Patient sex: M
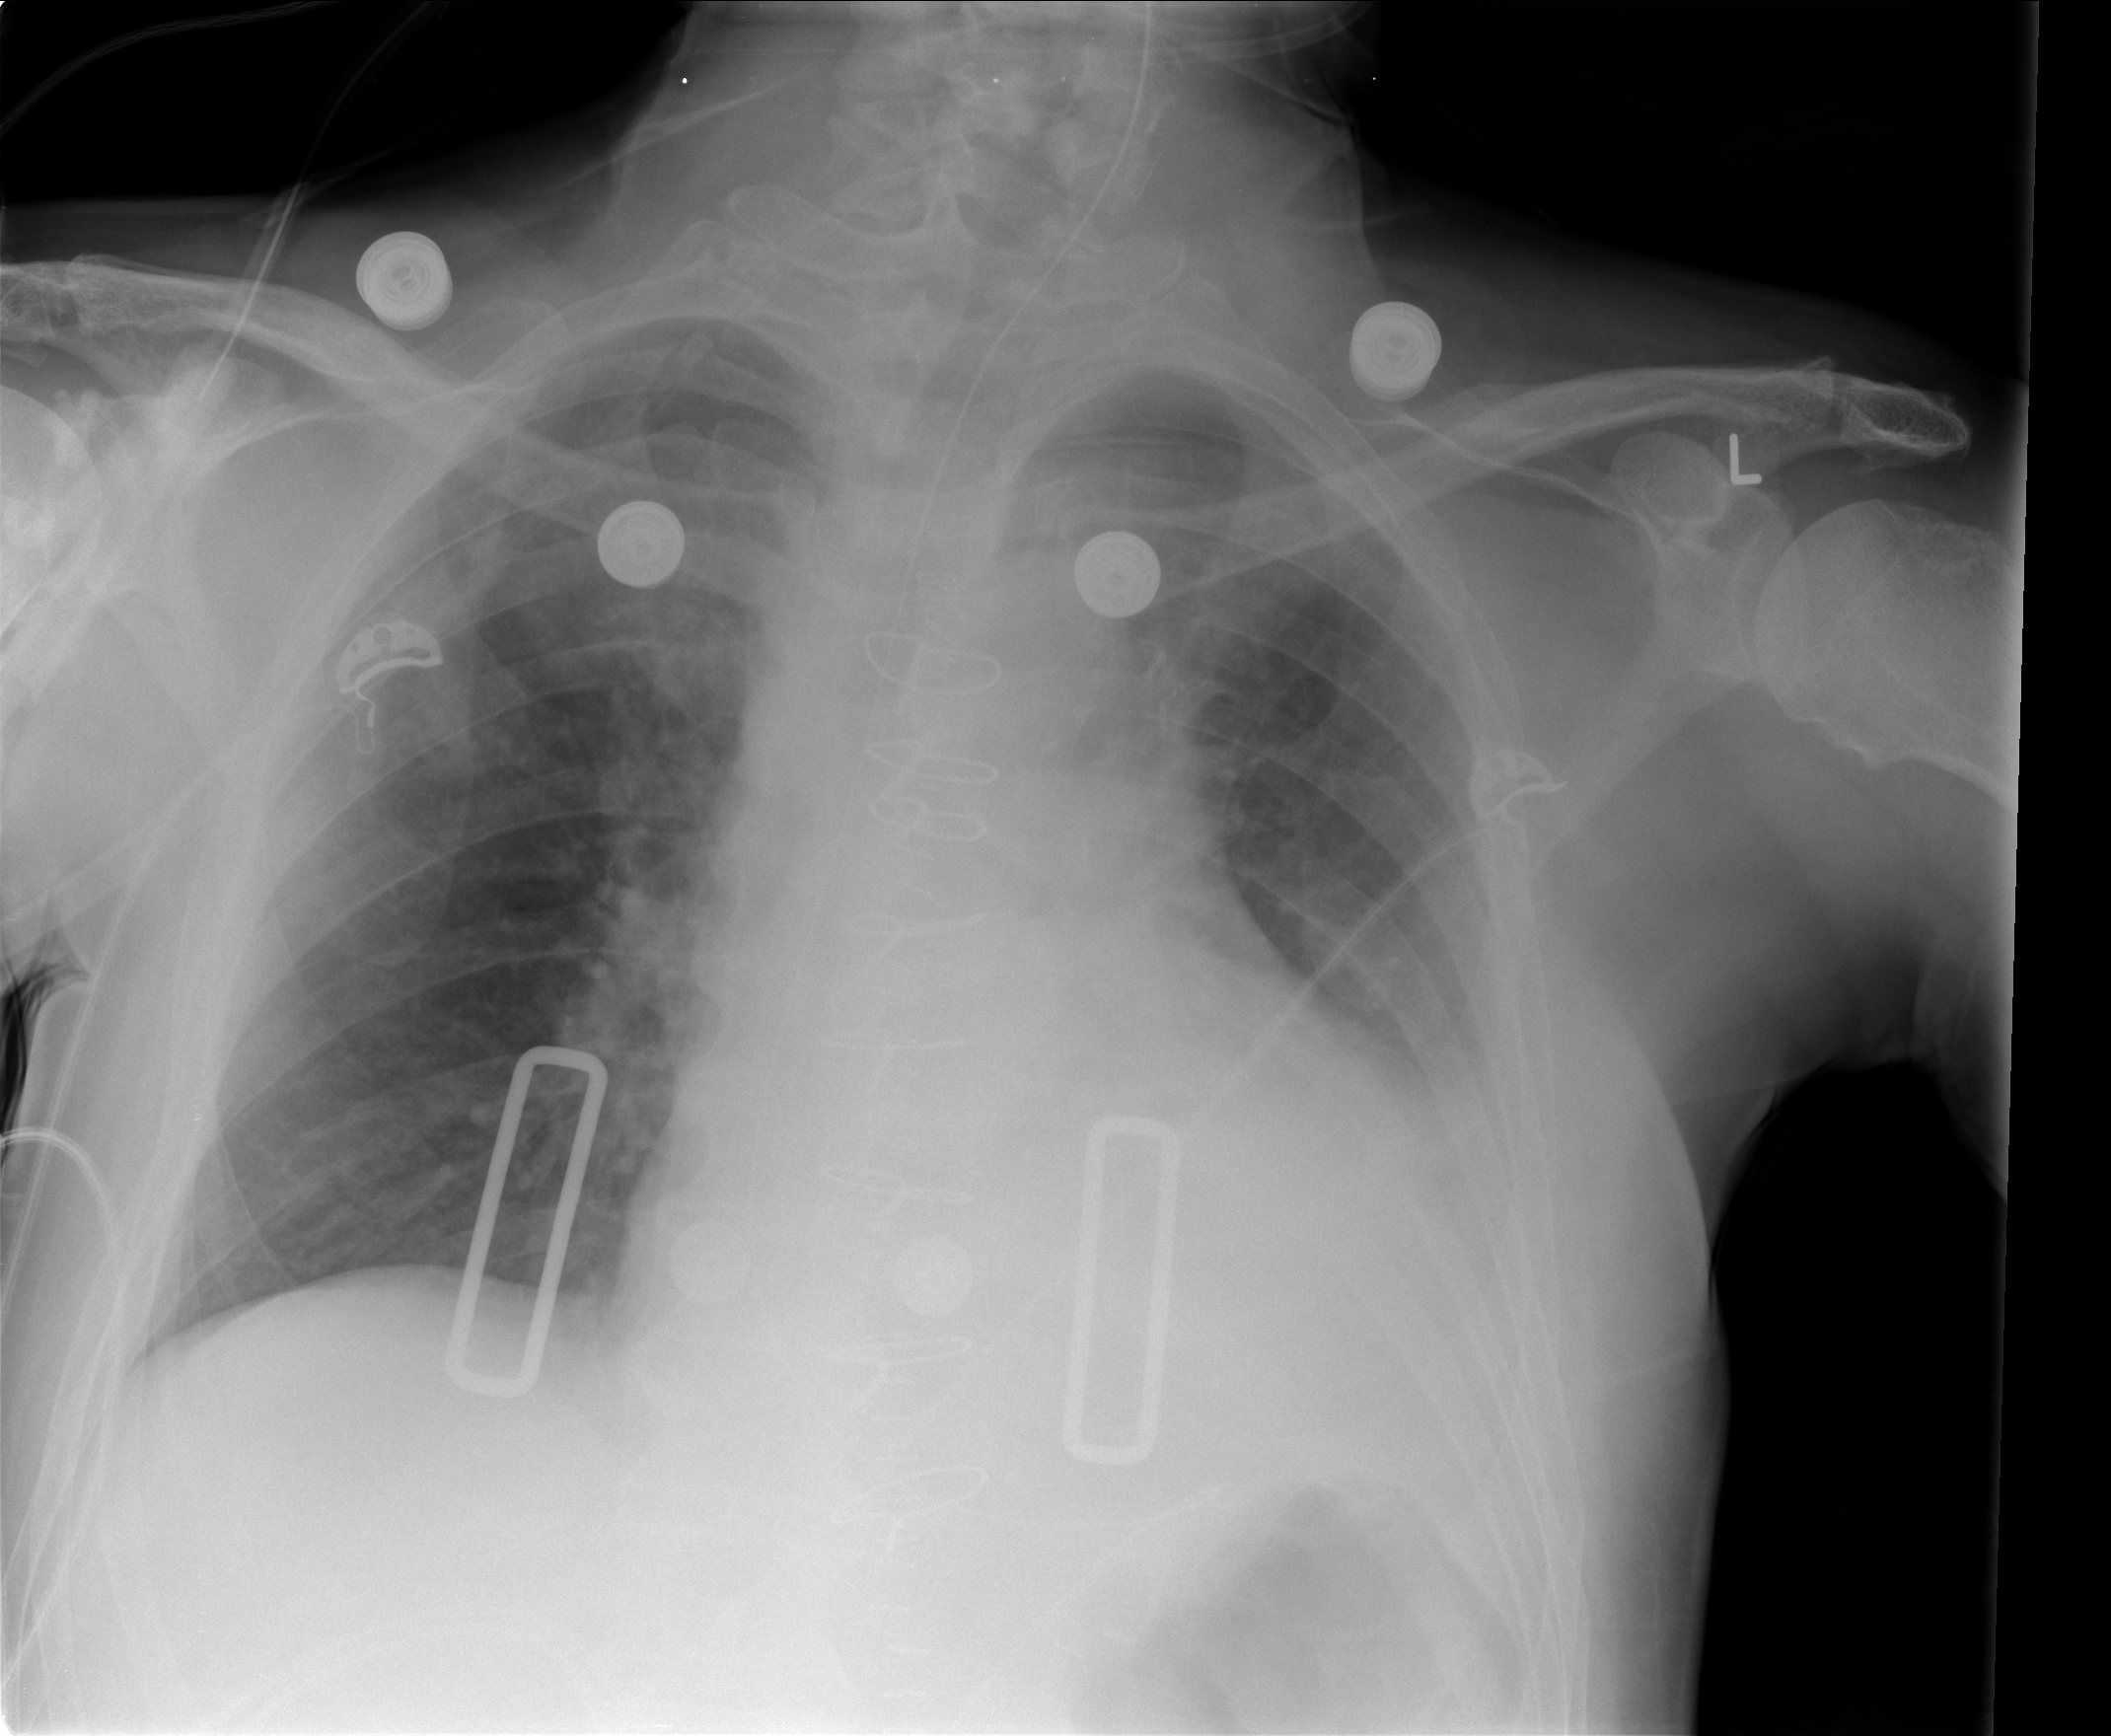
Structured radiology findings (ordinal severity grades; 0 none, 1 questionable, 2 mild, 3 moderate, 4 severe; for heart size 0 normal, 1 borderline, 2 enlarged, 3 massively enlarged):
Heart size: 1
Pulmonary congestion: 0
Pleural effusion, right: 0
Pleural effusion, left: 2
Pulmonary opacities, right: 0
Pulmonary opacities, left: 0
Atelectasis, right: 0
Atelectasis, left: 2